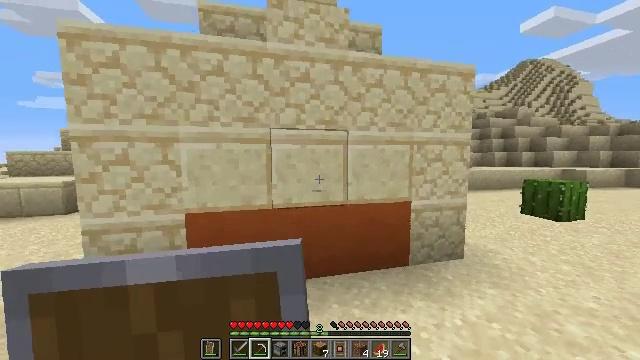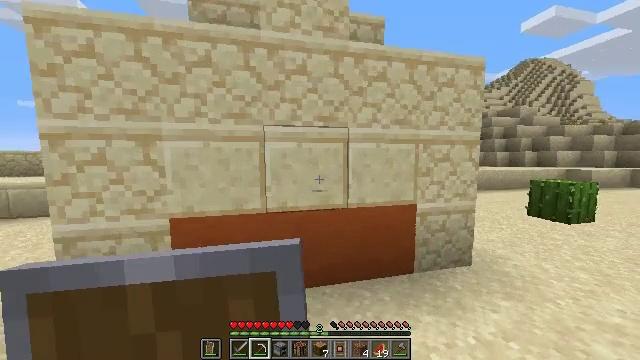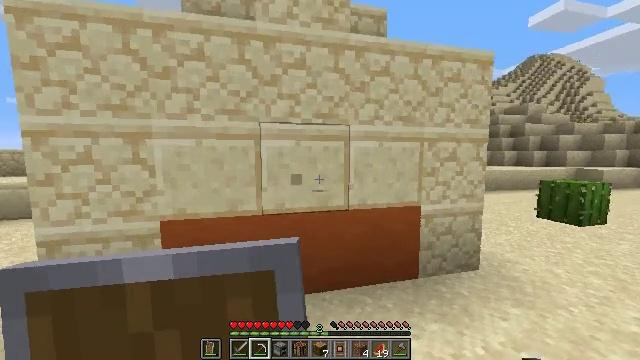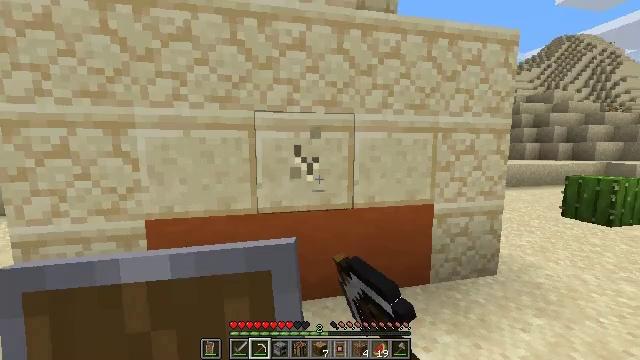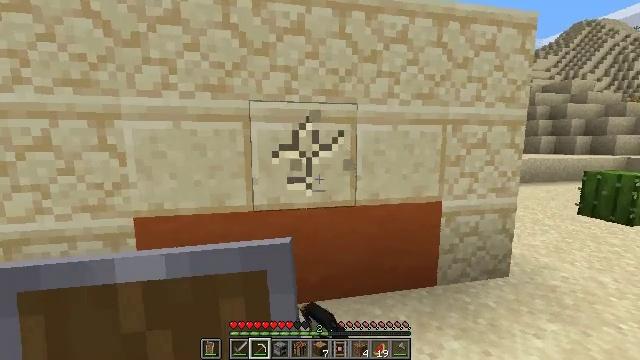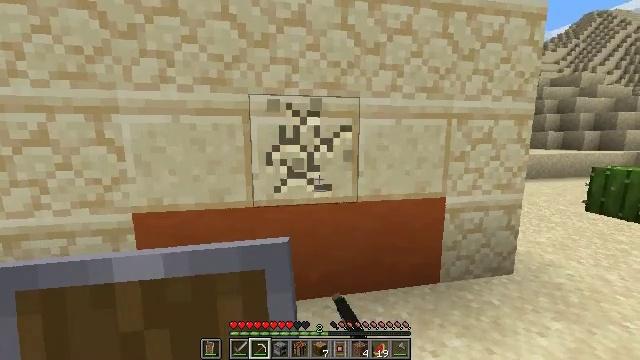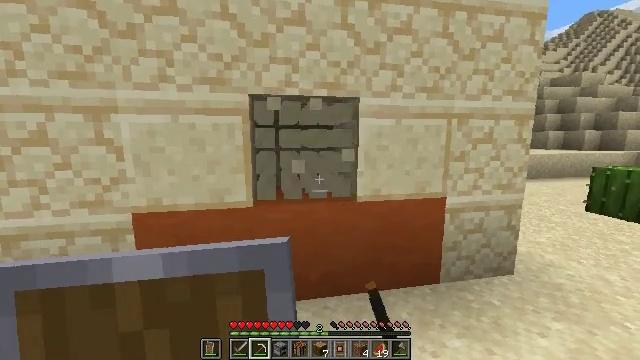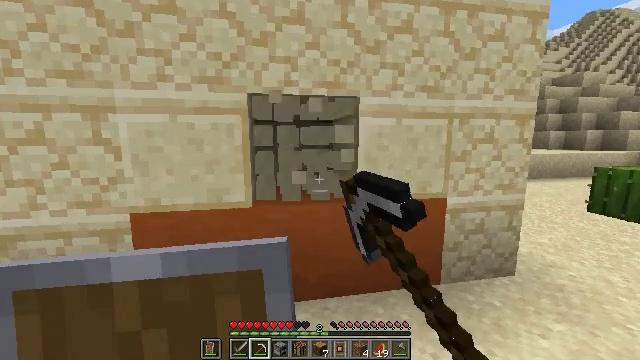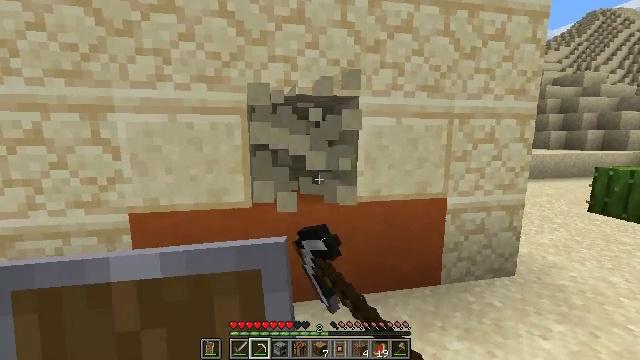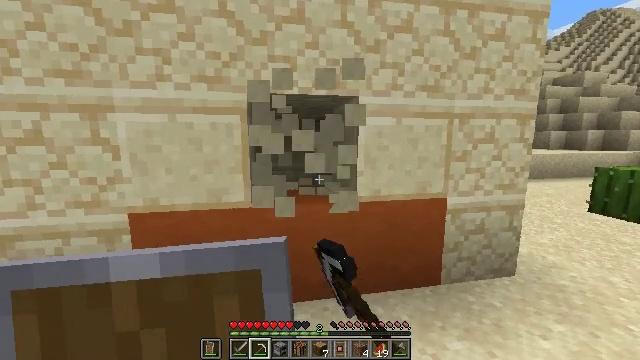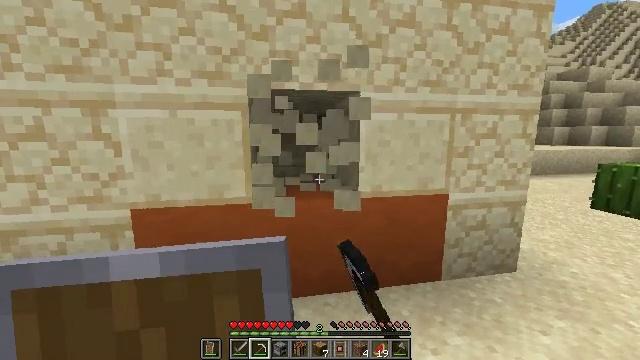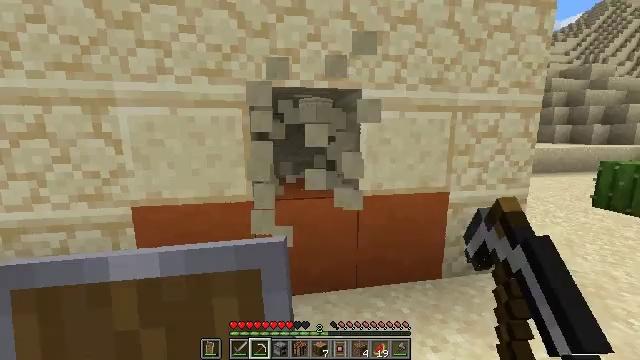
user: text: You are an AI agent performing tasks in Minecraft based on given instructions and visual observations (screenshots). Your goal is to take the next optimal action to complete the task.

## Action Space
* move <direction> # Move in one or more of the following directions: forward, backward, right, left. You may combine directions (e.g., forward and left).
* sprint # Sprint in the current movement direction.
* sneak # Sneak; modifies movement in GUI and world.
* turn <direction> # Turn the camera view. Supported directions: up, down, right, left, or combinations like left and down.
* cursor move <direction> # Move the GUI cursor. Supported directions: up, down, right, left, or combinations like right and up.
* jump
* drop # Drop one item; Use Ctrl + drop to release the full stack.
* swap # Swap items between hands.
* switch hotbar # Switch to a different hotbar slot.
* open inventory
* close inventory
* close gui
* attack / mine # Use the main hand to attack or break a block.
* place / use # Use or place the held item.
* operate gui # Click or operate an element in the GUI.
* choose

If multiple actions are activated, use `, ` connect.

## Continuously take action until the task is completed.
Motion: motion action
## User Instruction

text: Dig up some cut sandstone blocks.
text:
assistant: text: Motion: attack / mine
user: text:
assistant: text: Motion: attack / mine
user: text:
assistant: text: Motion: turn down, attack / mine
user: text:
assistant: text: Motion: turn down, attack / mine
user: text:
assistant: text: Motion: turn down, attack / mine
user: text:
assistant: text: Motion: attack / mine
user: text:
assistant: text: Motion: attack / mine
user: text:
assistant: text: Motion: attack / mine
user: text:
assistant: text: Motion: attack / mine
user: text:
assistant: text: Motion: attack / mine
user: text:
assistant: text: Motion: attack / mine
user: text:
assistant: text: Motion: attack / mine